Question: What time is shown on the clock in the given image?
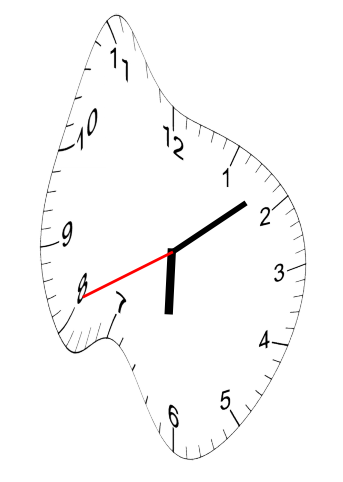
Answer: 06:08:41